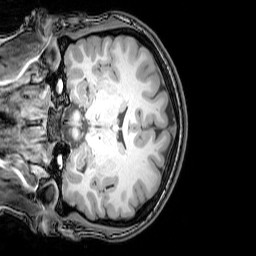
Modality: T1w
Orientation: coronal
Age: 22
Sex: female
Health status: healthy
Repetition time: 0.081 s
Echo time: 0.037 s